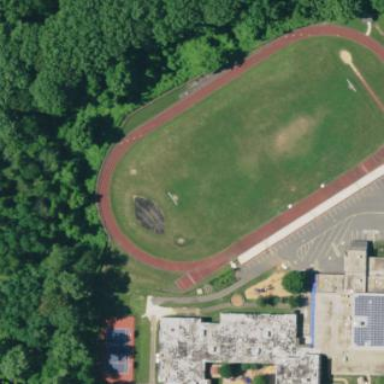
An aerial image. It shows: Track on the ground for leisure activities.